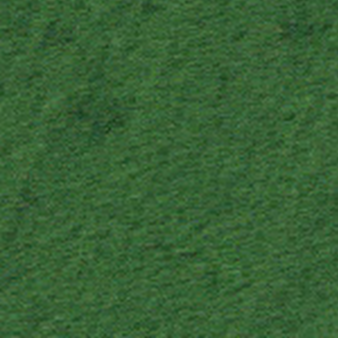
Label: other